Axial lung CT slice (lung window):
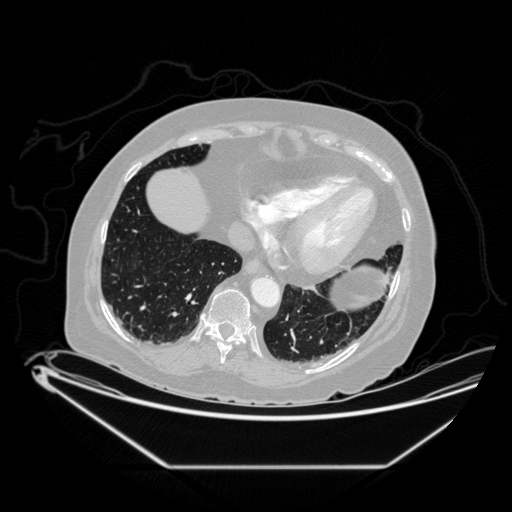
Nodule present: no